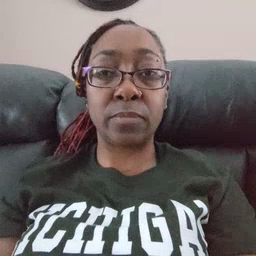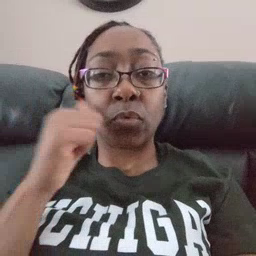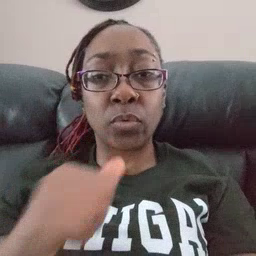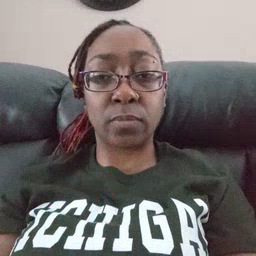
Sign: girl